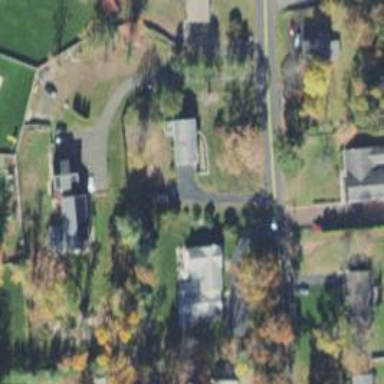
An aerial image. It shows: Driveway.